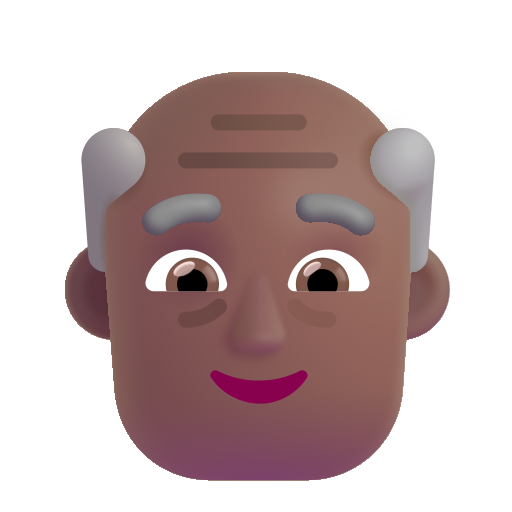
old man color  dark